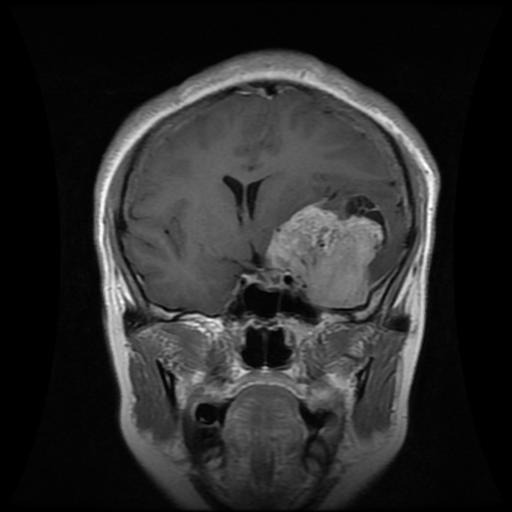
Label: meningioma